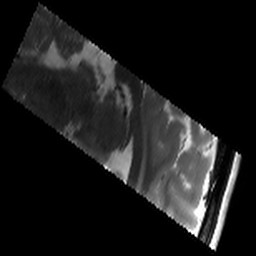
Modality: T2w
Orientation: sagittal
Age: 23
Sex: female
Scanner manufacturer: siemens
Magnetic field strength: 3 T
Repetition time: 8.02 s
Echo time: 0.08 s